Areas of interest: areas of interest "Qinghe Church"
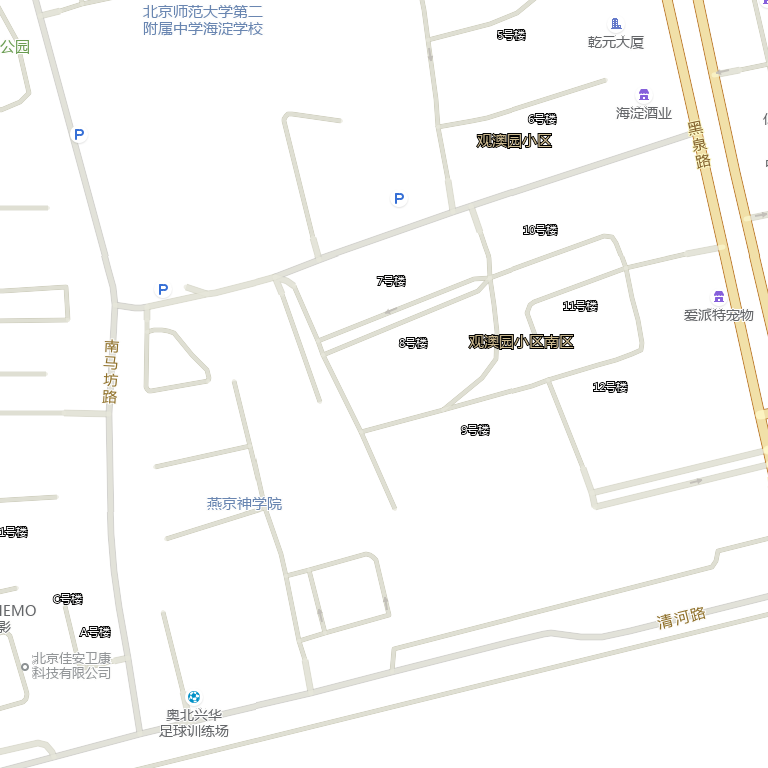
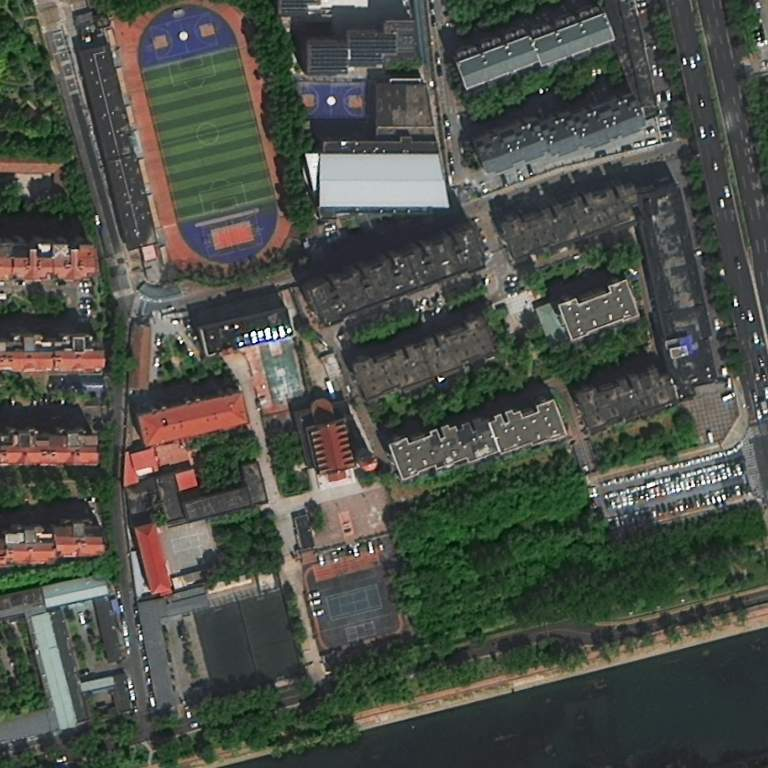